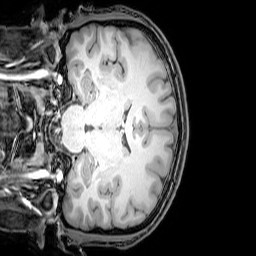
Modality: T1w
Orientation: coronal
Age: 24
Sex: male
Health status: healthy
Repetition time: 0.081 s
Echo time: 0.037 s